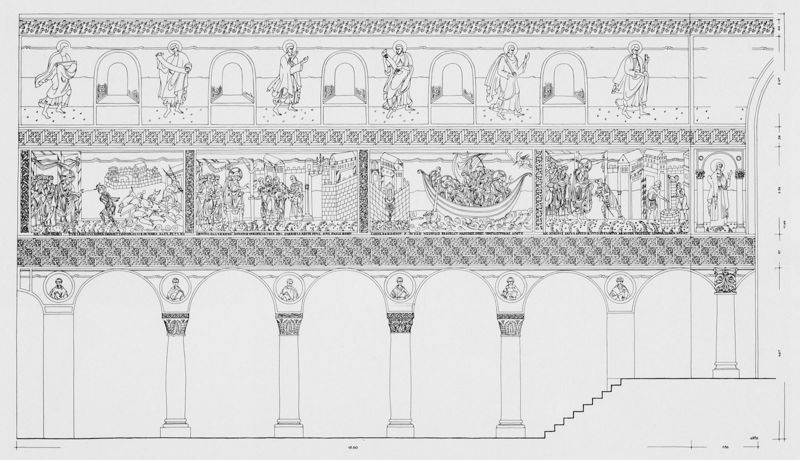
Titel: Reichenau-Oberzell, Stiftskirche
Standort: Reichenau-Oberzell (EU - D - BW - Bodenseegebiet)
Schlagwörter: stadt, fenster, säulen, zeichnung, gebäude, architektur, bibel, kirche, schiff, bilder, bogen, saal, schlacht, treppe, entwurf, arkaden, mittelschiff, obergaden, eroberung, fresken, heilige, korinthisch, stockwerke, szenen, aufriss, arkadengang, medaillons, auriss, apostel, bilderzyklus, kämpfe, bildprogramm, wandfresken